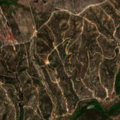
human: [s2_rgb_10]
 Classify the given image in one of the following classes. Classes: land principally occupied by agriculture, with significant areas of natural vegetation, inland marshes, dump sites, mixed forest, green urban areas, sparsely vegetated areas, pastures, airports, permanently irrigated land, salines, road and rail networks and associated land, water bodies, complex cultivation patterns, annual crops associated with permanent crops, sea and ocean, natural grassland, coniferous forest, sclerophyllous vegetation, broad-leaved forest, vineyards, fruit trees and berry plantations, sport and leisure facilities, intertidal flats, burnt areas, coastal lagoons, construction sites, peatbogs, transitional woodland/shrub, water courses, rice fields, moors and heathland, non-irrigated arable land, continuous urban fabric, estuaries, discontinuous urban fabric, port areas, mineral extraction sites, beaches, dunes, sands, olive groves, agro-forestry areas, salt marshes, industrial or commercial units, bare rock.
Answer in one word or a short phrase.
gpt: olive groves, land principally occupied by agriculture, with significant areas of natural vegetation, agro-forestry areas, broad-leaved forest, transitional woodland/shrub